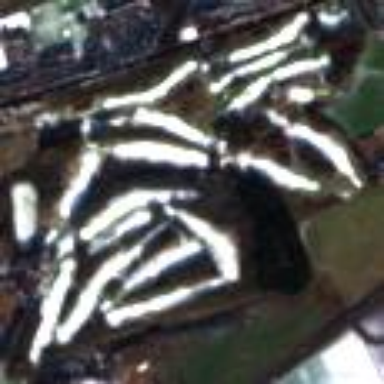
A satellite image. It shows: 18-hole golf course situated within leisure land.